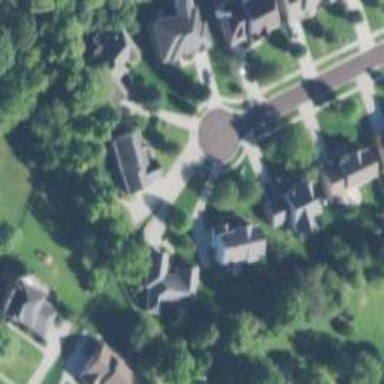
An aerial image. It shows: Shared driveway marked as service road.